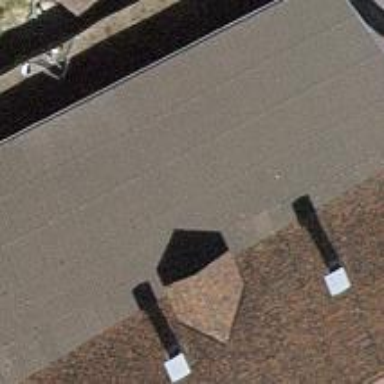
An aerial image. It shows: View of roof of building.